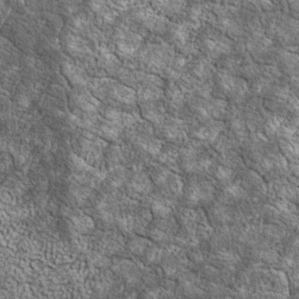
Label: non_frost